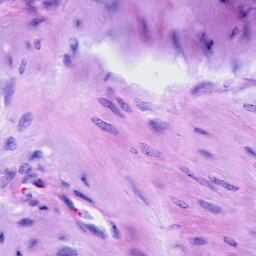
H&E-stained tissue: Cervix